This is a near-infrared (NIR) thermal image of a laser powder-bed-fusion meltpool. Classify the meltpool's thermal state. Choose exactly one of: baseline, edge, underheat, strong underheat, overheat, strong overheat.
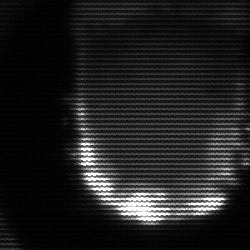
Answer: baseline